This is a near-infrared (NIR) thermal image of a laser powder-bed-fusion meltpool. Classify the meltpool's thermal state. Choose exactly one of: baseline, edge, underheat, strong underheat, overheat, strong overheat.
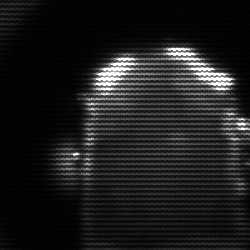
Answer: baseline